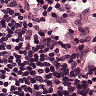
Metastatic tissue present: no